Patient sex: M
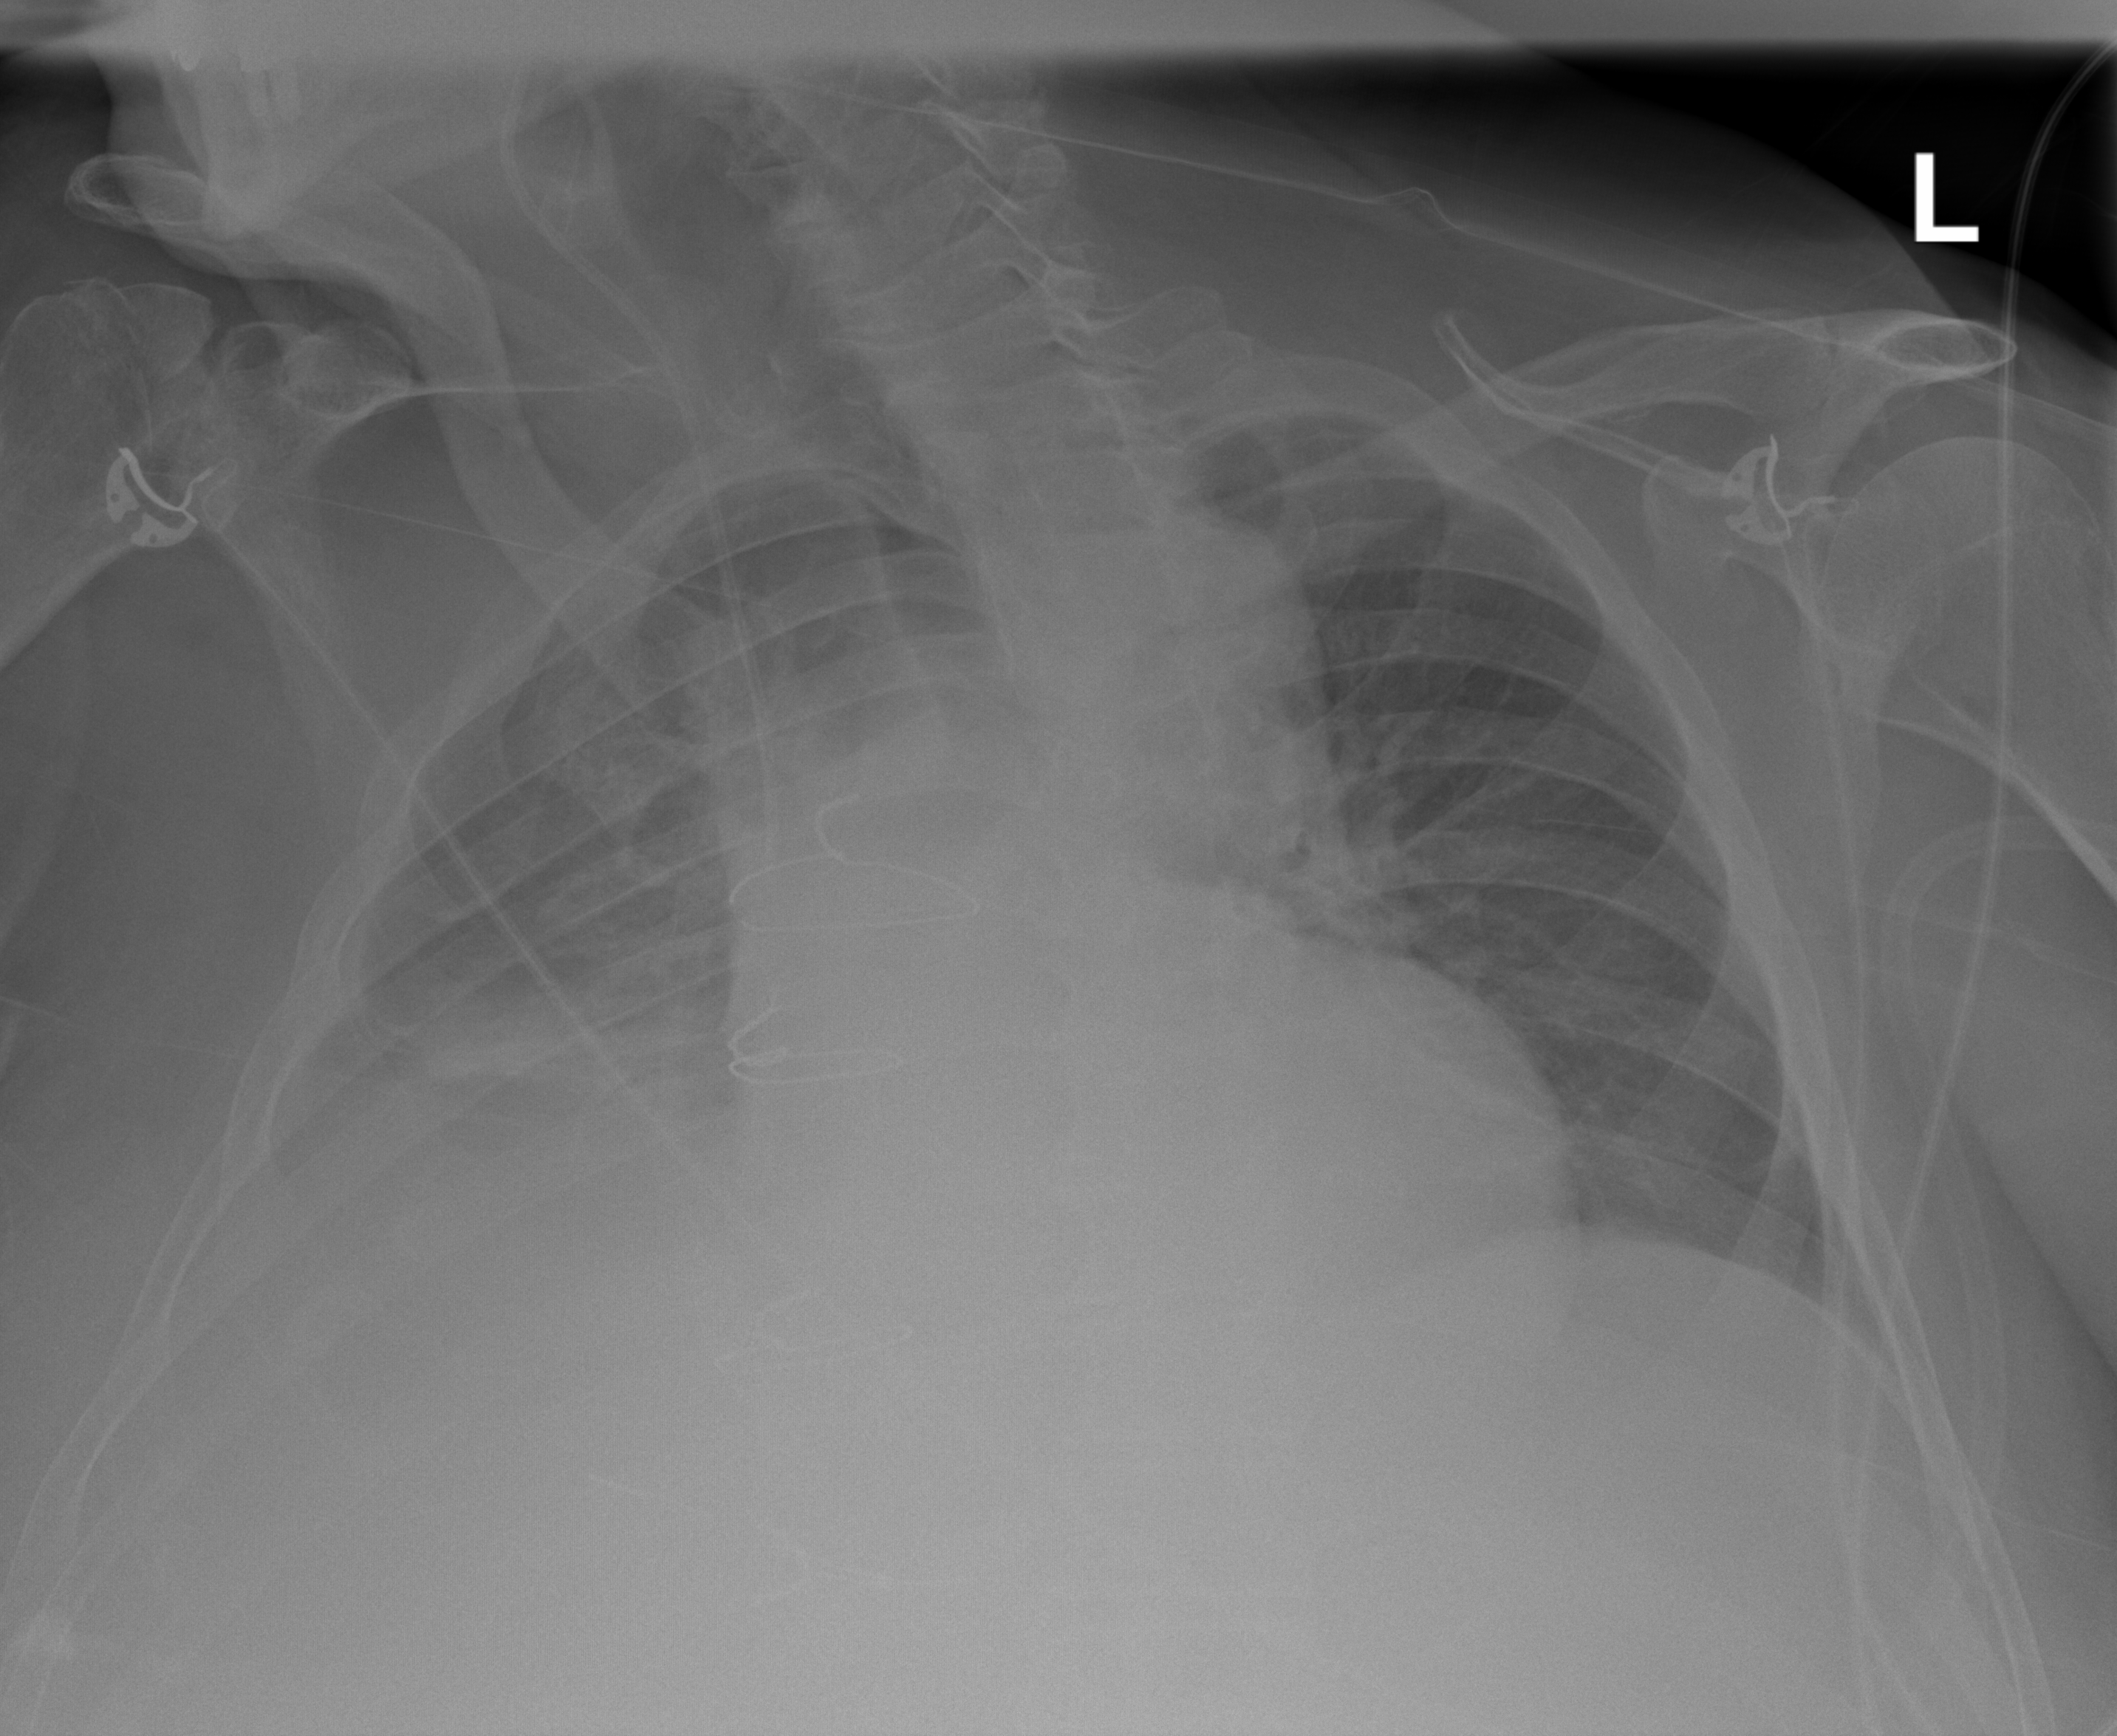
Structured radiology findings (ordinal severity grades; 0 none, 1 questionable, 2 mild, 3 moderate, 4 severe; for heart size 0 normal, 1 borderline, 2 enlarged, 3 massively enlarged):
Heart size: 0
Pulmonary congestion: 0
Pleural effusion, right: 2
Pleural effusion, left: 0
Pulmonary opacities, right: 0
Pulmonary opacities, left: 0
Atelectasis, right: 3
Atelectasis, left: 2